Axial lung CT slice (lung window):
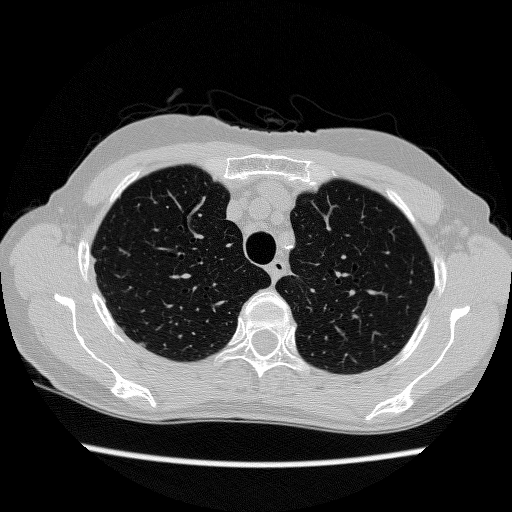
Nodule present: no